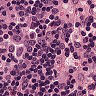
Metastatic tissue present: no